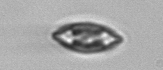
Label: pennate